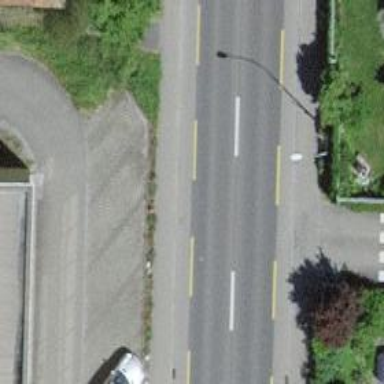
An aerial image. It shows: Secondary road with asphalt surface and designated cycle lane.